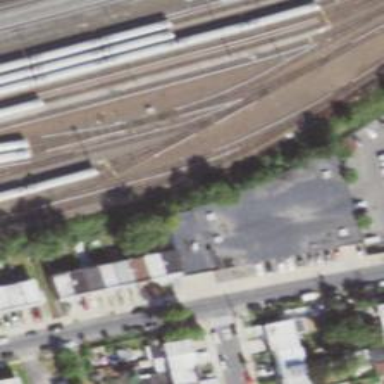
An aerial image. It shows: Electrified railway yard with rail tracks.